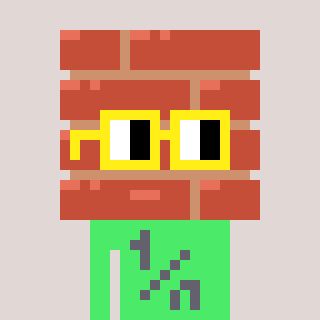
a pixel art character with square yellow glasses, a wall-shaped head and a teal-colored body on a warm background